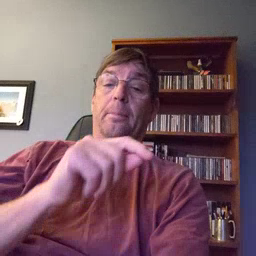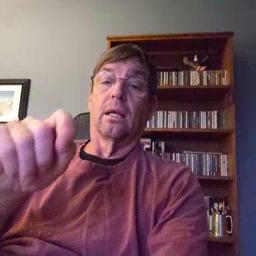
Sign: pen